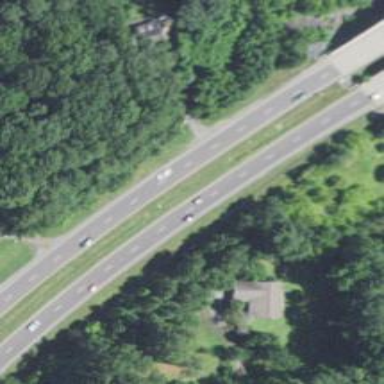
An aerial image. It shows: Trunk highway.